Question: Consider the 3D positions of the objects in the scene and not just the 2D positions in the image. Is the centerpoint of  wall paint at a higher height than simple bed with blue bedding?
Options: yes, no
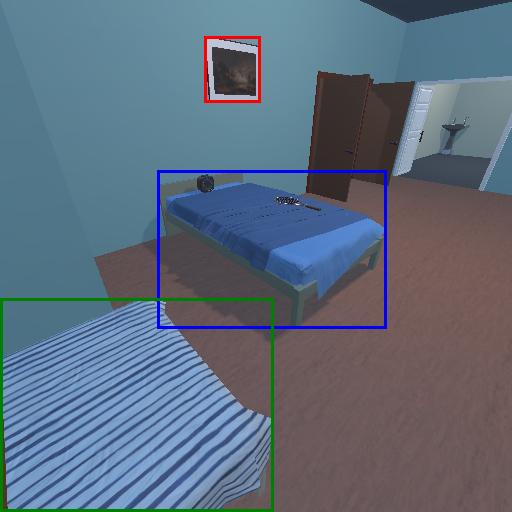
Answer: yes